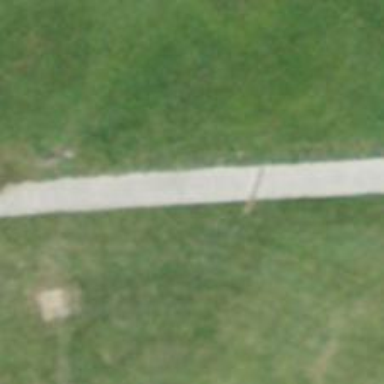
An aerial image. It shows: Paved track.